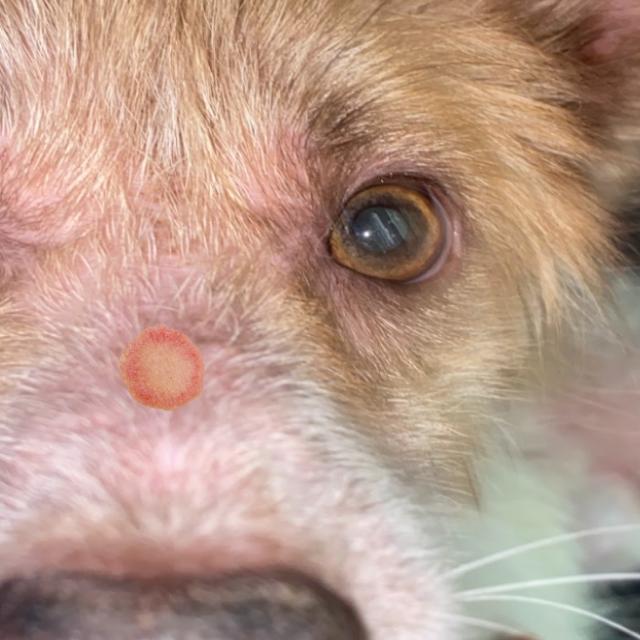
Canine ringworm (Dermatophytosis) — fungal infection caused by Microsporum or Trichophyton. Presents with circular alopecia, scaling, crusting, and broken hairs.